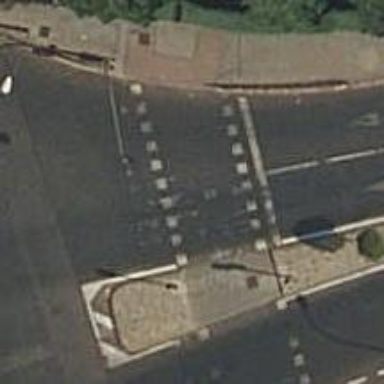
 there are traffic signals and zebra crossing."